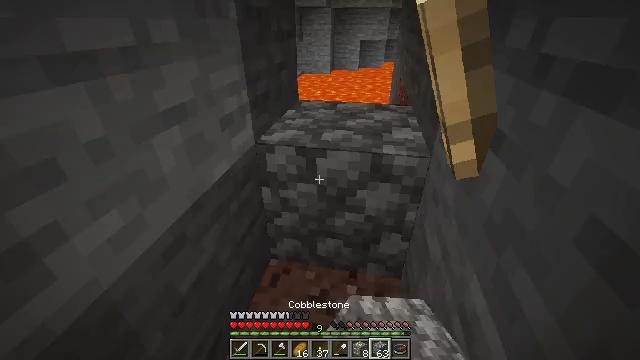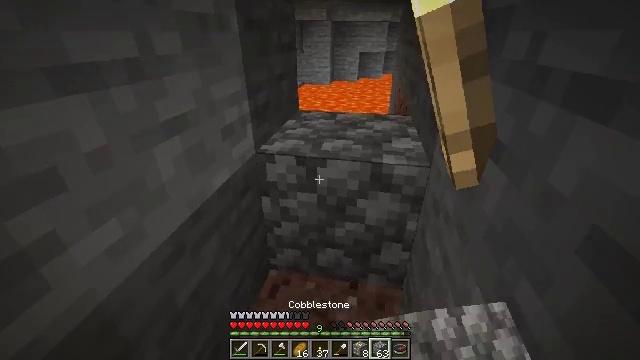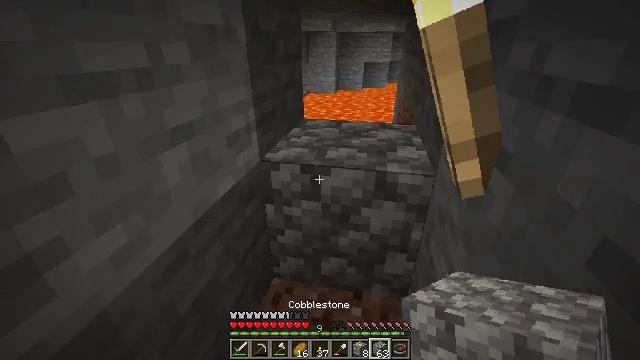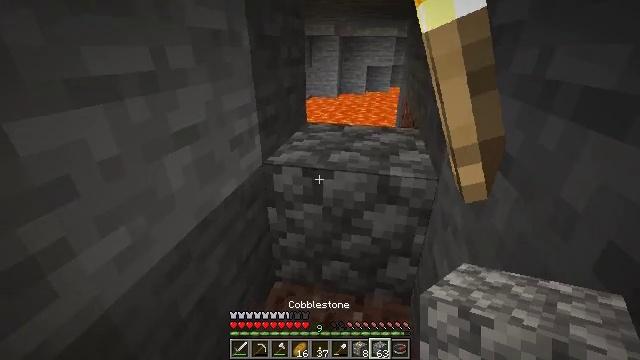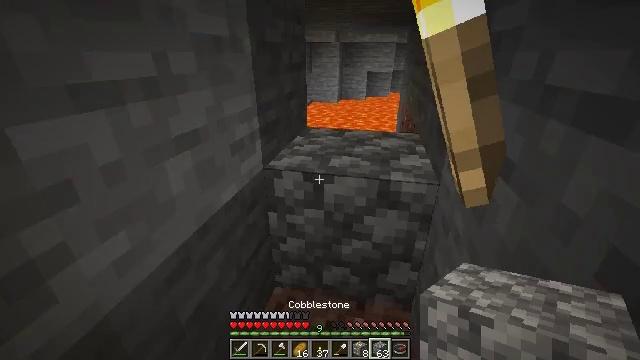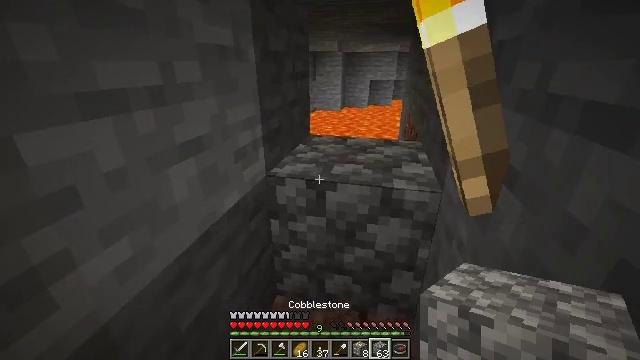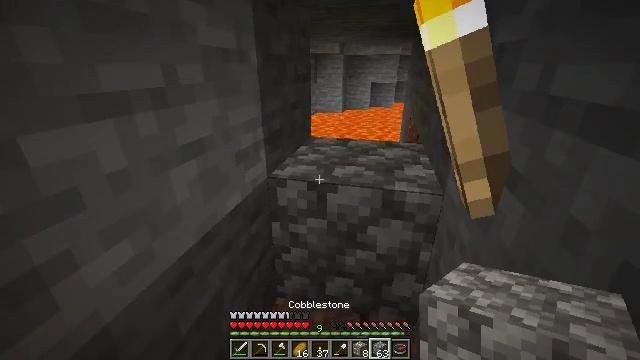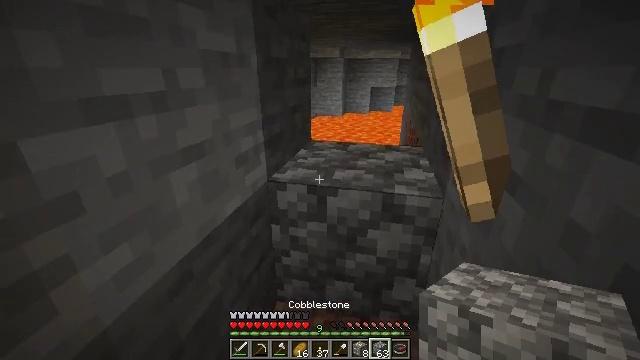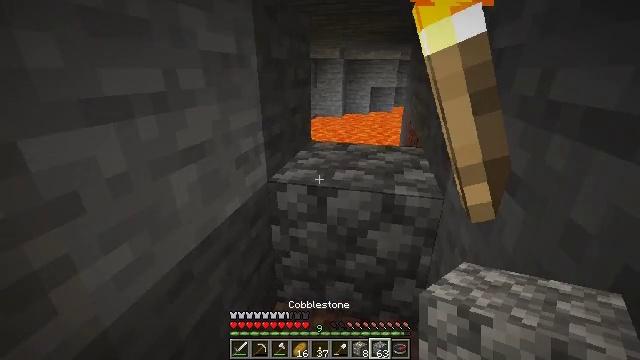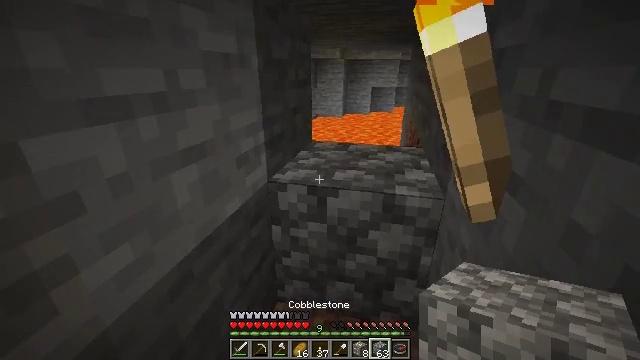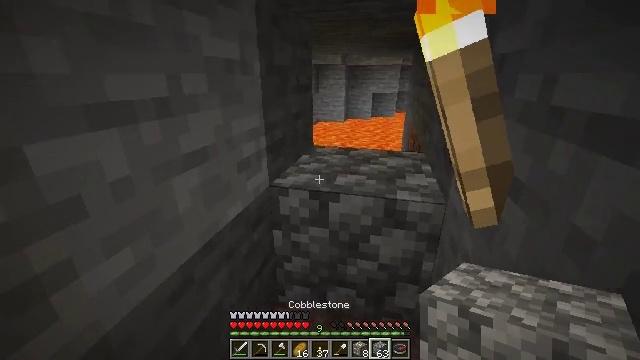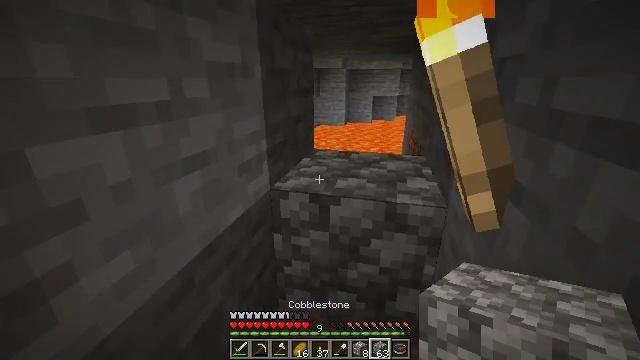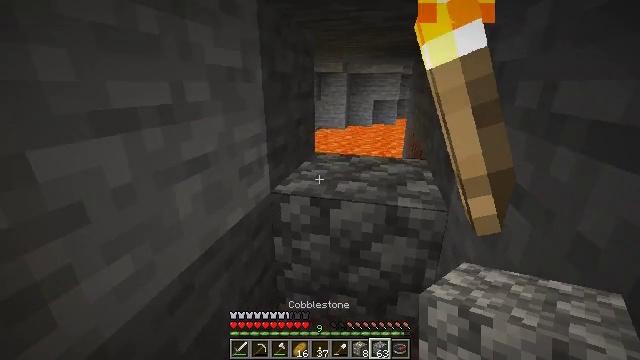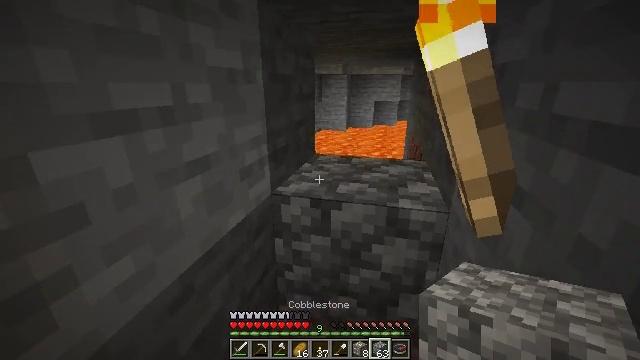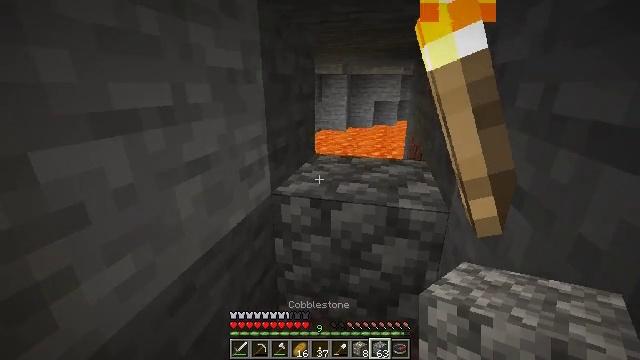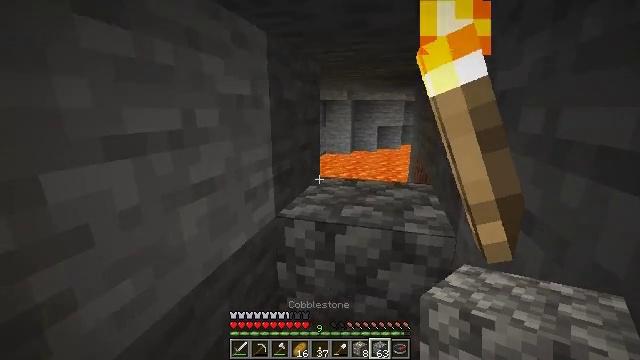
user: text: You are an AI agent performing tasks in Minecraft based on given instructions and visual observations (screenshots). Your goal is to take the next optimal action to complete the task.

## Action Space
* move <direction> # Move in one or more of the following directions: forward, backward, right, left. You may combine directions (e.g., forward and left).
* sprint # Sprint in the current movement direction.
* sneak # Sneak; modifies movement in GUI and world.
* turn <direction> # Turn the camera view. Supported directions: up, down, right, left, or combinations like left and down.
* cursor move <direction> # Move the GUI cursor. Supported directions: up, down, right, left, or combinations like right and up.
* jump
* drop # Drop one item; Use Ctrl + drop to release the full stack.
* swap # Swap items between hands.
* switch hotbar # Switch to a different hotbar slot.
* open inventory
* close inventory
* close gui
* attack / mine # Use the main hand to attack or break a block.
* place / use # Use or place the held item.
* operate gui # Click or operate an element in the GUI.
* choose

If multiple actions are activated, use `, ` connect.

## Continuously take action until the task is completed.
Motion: motion action
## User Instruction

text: Dig up the stone with a tool.
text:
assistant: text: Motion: turn up
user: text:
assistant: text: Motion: turn left and up
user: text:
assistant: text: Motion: no_op
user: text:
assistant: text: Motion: turn up
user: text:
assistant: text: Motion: turn up
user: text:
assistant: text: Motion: no_op
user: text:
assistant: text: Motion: no_op
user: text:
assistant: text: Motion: no_op
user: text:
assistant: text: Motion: no_op
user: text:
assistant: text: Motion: turn up
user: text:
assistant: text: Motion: no_op
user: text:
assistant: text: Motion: no_op
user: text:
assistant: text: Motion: no_op
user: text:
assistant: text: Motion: no_op
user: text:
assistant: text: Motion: turn left and up
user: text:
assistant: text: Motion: turn left and up
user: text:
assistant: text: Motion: turn up
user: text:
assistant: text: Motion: turn left and up
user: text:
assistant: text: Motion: no_op
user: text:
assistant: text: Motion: no_op
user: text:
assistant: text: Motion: no_op
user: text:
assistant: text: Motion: turn left
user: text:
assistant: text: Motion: turn left and down
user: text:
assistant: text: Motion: turn left and down
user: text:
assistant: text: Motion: turn left and down
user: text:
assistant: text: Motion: turn left and down
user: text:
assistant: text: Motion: move forward, turn left and down
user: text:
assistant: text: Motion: move forward
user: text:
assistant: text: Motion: move forward
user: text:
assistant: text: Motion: move forward